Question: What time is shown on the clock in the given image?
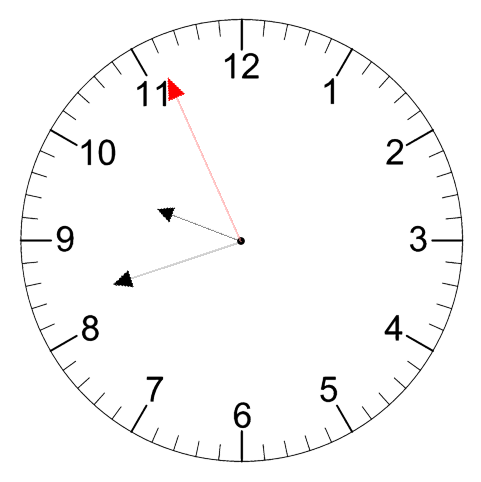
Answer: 09:41:56